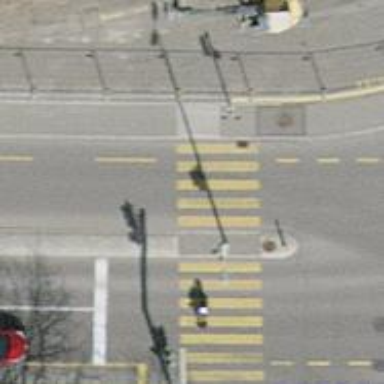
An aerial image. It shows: Marked crossing on footway with clear markings.